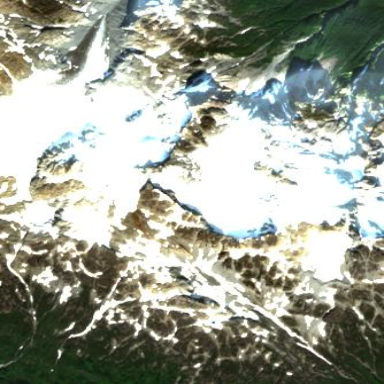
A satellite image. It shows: Stunning view of glacier.